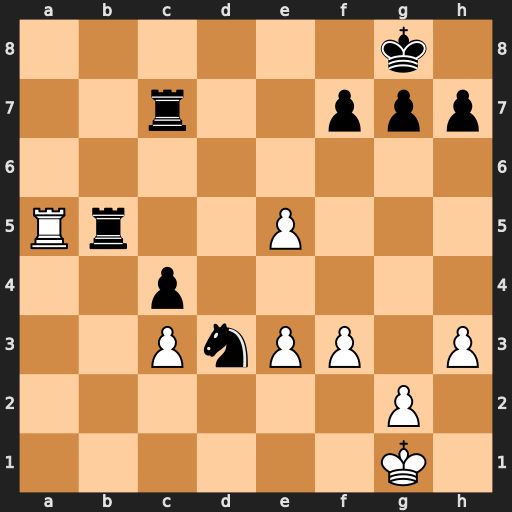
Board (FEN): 6k1/2r2ppp/8/Rr2P3/2p5/2PnPP1P/6P1/6K1
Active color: w
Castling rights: -
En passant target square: -
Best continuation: Ra8+ Rb8 Rxb8+ Rc8 Rxc8#